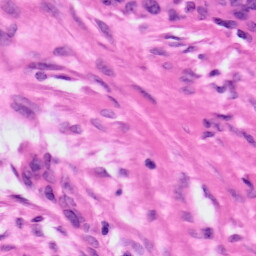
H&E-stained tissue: Ovarian